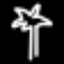
Label: palm tree